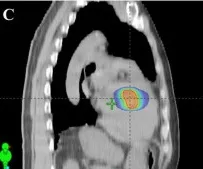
Sagittal. Planes.
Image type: radiology (ct)